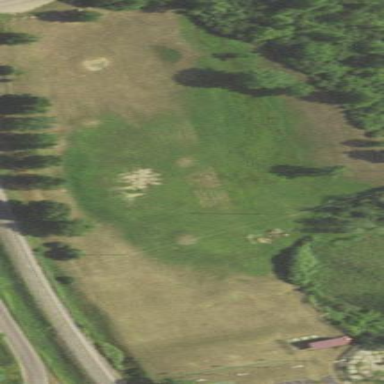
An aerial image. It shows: Driving range for golf practice.